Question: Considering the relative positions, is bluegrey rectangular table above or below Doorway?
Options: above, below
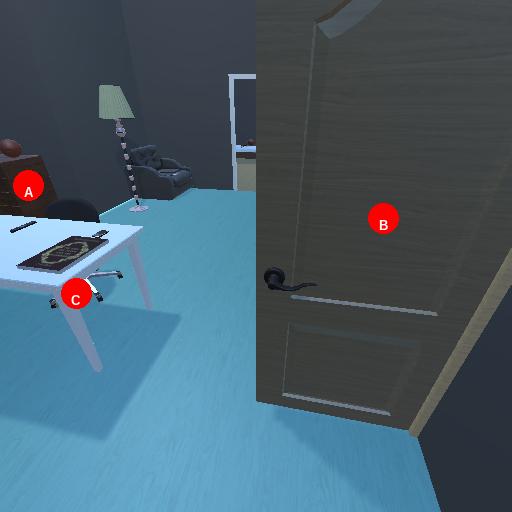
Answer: above